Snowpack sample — Snodgrass Mountain, Crested Butte, Colorado (2/4/25, 12:06 PM MST)
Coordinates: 38.923, -106.968
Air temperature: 35 °F
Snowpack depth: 80 cm
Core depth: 70 cm
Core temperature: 32 °F
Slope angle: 14°, slope face: 78°
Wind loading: low
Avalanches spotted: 0
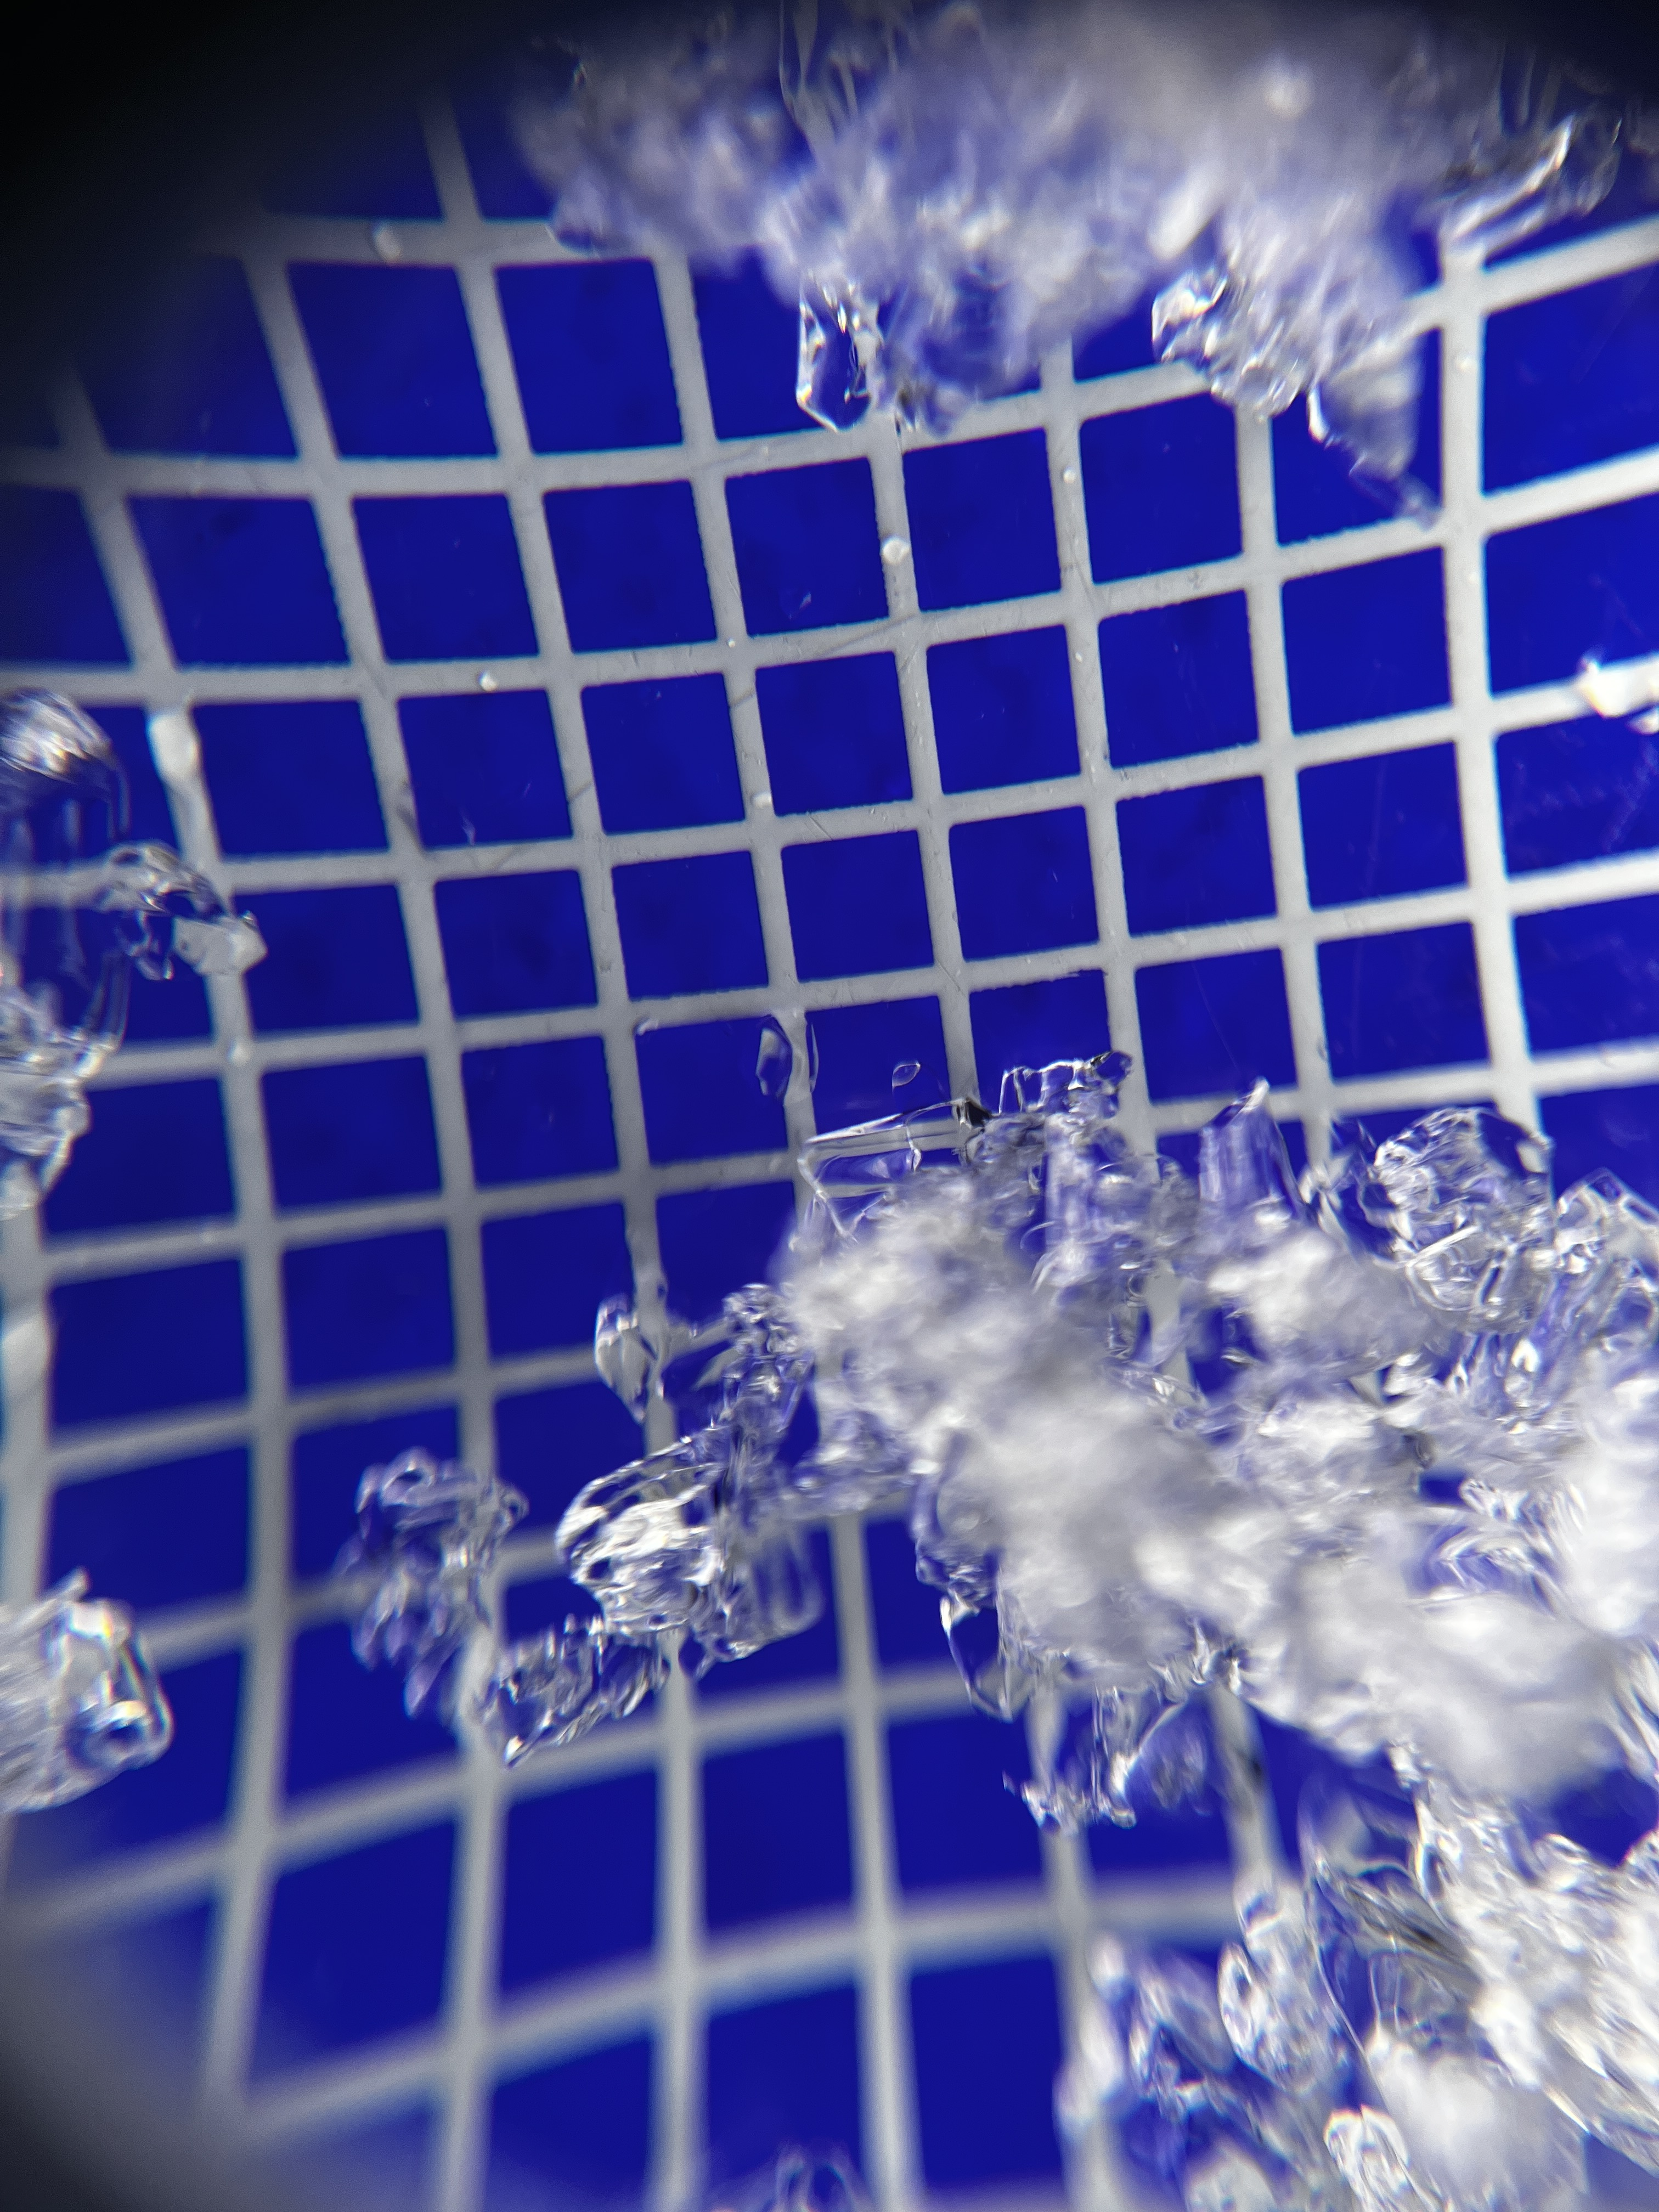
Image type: magnified_profile
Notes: No avalanches nearby, unusually warm weather for the last month reported by residents, Collected 25 yards from treeline